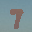
Label: 7